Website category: auto
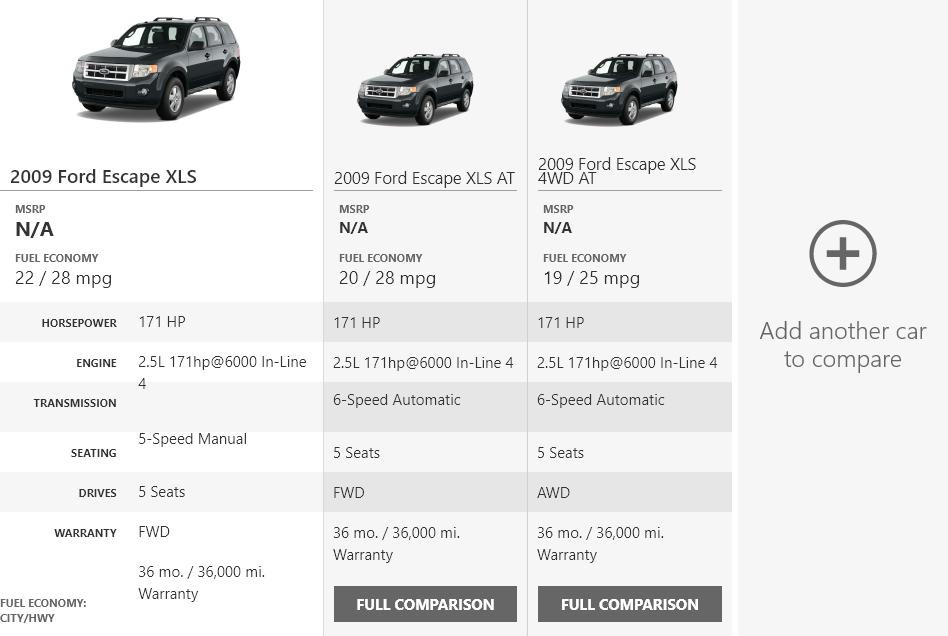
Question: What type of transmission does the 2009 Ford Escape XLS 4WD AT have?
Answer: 6-Speed Automatic

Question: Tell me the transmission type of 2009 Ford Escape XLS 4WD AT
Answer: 6-Speed Automatic

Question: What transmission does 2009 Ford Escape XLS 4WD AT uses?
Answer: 6-Speed Automatic

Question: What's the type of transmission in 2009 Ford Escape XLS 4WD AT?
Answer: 6-Speed Automatic

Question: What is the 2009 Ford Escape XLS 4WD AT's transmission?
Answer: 6-Speed Automatic

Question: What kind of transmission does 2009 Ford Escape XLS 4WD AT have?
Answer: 6-Speed Automatic

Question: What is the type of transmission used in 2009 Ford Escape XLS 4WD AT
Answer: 6-Speed Automatic

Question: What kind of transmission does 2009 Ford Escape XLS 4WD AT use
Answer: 6-Speed Automatic

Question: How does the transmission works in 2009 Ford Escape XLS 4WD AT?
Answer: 6-Speed Automatic

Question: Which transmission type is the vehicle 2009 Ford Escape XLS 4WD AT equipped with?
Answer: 6-Speed Automatic

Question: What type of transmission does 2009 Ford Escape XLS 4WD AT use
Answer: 6-Speed Automatic

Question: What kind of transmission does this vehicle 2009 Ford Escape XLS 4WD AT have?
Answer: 6-Speed Automatic

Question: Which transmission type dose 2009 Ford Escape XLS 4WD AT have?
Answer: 6-Speed Automatic

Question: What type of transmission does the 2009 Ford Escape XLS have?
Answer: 5-Speed Manual

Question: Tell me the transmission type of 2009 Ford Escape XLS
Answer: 5-Speed Manual

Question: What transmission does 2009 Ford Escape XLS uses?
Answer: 5-Speed Manual

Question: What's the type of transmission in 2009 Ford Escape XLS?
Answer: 5-Speed Manual

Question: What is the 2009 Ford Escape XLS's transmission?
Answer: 5-Speed Manual

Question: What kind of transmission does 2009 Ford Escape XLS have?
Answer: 5-Speed Manual

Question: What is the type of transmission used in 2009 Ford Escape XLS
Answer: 5-Speed Manual

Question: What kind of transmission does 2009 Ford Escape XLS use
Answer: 5-Speed Manual

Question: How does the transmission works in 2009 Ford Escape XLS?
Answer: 5-Speed Manual

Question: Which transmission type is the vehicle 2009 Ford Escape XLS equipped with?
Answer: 5-Speed Manual

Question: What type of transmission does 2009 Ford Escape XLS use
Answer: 5-Speed Manual

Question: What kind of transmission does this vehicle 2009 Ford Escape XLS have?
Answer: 5-Speed Manual

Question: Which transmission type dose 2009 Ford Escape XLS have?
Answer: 5-Speed Manual

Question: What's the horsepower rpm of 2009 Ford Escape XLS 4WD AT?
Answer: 171 HP

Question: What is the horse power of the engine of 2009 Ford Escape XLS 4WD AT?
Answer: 171 HP

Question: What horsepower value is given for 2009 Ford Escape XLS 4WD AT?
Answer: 171 HP

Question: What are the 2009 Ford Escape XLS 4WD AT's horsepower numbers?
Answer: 171 HP

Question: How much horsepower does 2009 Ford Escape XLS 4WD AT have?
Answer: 171 HP

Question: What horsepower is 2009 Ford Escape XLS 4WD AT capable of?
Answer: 171 HP

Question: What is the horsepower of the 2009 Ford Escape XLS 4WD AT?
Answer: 171 HP

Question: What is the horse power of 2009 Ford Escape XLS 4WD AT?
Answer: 171 HP

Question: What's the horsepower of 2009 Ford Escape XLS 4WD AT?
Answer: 171 HP

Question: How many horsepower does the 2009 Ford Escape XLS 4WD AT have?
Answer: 171 HP

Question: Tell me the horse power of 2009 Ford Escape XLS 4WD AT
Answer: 171 HP

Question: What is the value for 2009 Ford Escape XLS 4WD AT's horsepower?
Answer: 171 HP

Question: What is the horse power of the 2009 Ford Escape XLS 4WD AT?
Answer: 171 HP

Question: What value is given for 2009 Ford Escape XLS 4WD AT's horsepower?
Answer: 171 HP

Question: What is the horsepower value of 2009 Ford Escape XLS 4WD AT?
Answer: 171 HP

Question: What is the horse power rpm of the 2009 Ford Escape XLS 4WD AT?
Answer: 171 HP

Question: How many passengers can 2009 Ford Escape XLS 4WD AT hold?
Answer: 5 Seats

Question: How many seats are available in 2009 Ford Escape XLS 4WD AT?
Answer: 5 Seats

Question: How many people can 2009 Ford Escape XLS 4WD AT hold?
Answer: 5 Seats

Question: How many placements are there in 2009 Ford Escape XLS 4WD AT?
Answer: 5 Seats

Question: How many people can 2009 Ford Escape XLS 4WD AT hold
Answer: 5 Seats

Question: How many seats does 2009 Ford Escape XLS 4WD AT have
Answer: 5 Seats

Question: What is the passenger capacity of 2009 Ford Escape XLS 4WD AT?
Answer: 5 Seats

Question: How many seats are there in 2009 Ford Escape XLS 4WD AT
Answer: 5 Seats

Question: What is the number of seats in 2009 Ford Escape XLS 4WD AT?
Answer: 5 Seats

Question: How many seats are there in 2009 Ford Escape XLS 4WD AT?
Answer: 5 Seats

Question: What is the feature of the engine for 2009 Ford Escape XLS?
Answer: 2.5L 171hp@6000 In-Line 4

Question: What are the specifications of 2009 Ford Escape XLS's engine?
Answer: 2.5L 171hp@6000 In-Line 4

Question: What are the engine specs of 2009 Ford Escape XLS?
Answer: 2.5L 171hp@6000 In-Line 4

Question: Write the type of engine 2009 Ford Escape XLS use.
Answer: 2.5L 171hp@6000 In-Line 4

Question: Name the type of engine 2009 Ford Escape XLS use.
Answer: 2.5L 171hp@6000 In-Line 4

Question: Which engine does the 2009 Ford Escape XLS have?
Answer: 2.5L 171hp@6000 In-Line 4

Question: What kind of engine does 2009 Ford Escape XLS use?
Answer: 2.5L 171hp@6000 In-Line 4

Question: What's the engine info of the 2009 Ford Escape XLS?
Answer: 2.5L 171hp@6000 In-Line 4

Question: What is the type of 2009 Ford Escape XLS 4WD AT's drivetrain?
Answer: AWD

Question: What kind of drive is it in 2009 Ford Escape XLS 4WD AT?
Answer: AWD

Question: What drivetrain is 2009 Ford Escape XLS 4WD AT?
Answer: AWD

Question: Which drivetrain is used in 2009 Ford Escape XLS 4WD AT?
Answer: AWD